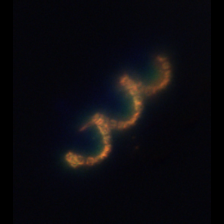
Taxon: Chaetoceros
Group: Diatoms